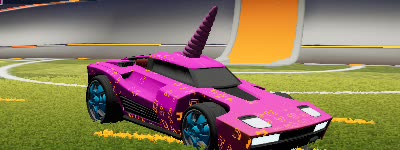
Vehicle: breakout